Question: I have a select box and I'm trying to get value of the selected option. I get error
HTML:
'''
<select id="my_SiteUsers" style="width:350px;" onchange="RefreshGroupLists()">
<option
value="i:0#.w|itunkondruss_fg">Alex</option>
<option value="i:0#.w|itunllepage_fg">Alex</option>
</select>
'''

JS:
'''
var e = document.getElementById("my_SiteUsers");
var user = e.value();
alert(user);
'''
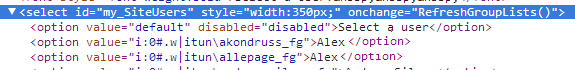
Answer: 'value' is not a function, it's a property of the DOM node :
'''
var e = document.getElementById("my_SiteUsers");
var user = e.value;
alert(user);
'''
or with jQuery:
'''
var user = $('#my_SiteUsers').val();
'''